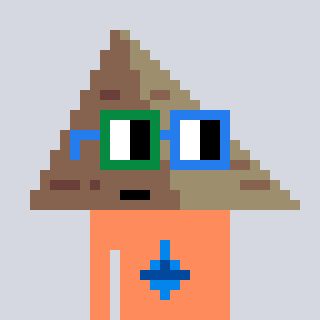
a pixel art character with square green and blue glasses, a pyramid-shaped head and a peachy-colored body on a cool background